Question: I tried to create a card in pure CSS using the grid. I divided the card into 4 rows. In the last row, I included a button, and I wanted the button background color to fill up the entire 4th row. But it doesn't fill up when I put 'background-color:#F25F5C'. If I tried to increase the width (by adding grid or inline-block display to the button class), the entire grid acts weird (I've attached the screenshot of that). And even 'overflow: hidden' doesn't work. What should I do?
'''
.cards {
display: grid;
grid-template-rows: 3fr 1fr 1fr 1fr;
align-items: center;
justify-content: center;
text-align: center;
width: 200px;
height: auto;
border: 1px solid #fff;
background: #afafaf;
border-radius: 15px;
}
.cards img {
width: 100px;
height: 100px;
border-radius: 100px;
}
.btn-book {
background: #F25F5C;
color: #fff;
}
'''
'''
<div class="cards">
<img src="Resources/Images/dsc0060.jpg" alt="paris-image" class="image">
<h4>PARIS</h4>
<p>$500/4 days</p>
<a class="btn-book" href="#">Book Now</a>
</div>
'''
Screenshot of when I put width:

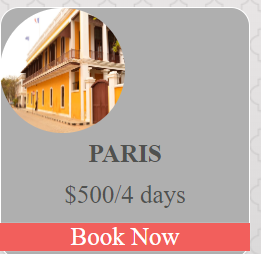
Answer: use
'display: block; margin-left: auto; margin-right: auto;'
for you the 'img' tag.
'''
.cards {
display: grid;
grid-template-rows: 3fr 1fr 1fr 1fr;
align-items: center;
text-align: center;
width: 200px;
height: auto;
border: 1px solid #fff;
background: #afafaf;
border-radius: 15px;
}
.cards .image {
width: 100px;
height: 100px;
border-radius: 100px;
display: block;
margin-left: auto;
margin-right: auto;
}
.btn-book {
background: #F25F5C;
color: #fff;
}
'''
'''
<div class="cards">
<img src="http://placekitten.com/301/301" alt="paris-image" class="image">
<h4>PARIS</h4>
<p>$500/4 days</p>
<a class="btn-book" href="#">Book Now</a>
</div>
'''